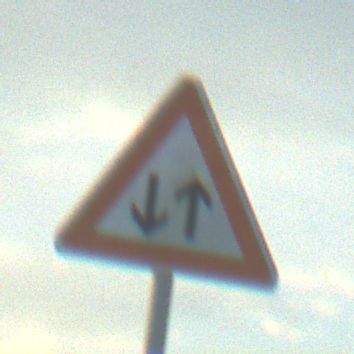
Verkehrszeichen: Gegenverkehr
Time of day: SunriseSunset
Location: Outdoor (Nature)
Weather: PartlyCloudy
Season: NotSpecified
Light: Natural